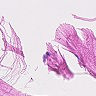
Metastatic tissue present: no